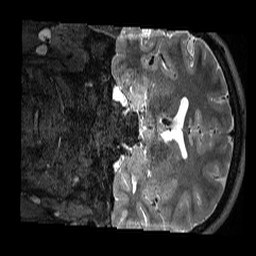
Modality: T2w
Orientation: coronal
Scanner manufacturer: siemens
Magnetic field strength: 3 T
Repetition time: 3.2 s
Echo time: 0.563 s